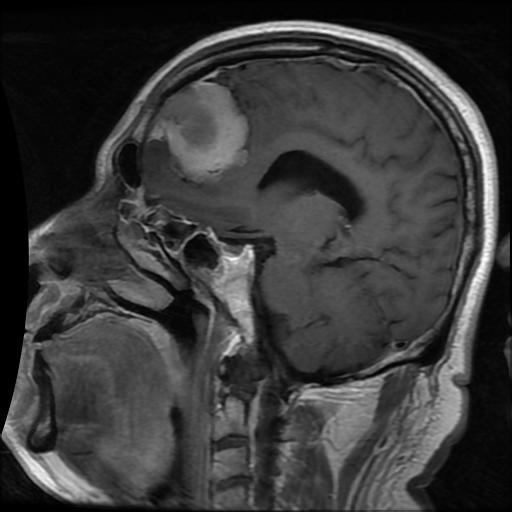
Label: meningioma